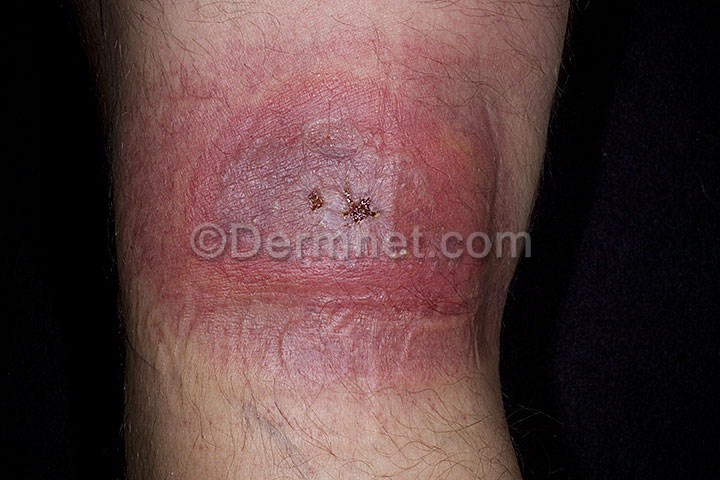
Disease: Scabies Lyme Disease and other Infestations and Bites